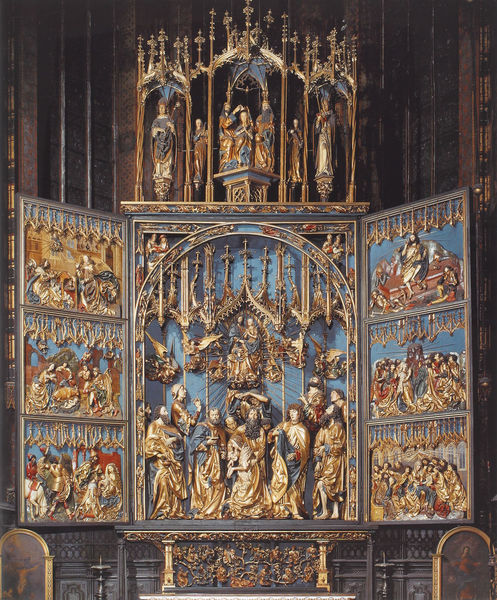
Titel: Krakau, Pfarrkirche Maria Himmelfahrt (Marienkirche), Hochaltar
Künstler: Veit Stoß
Standort: Krakau (Kraków), Marienkirche (EU - PL)
Schlagwörter: blau, flügel, menschen, bunt, fenster, holz, rahmen, vögel, kirche, gold, spitzen, engel, skulptur, relief, farbig, düster, läden, altar, jesus, heilige, maria, josef, tryptichon, retabel, triptychon, klapp